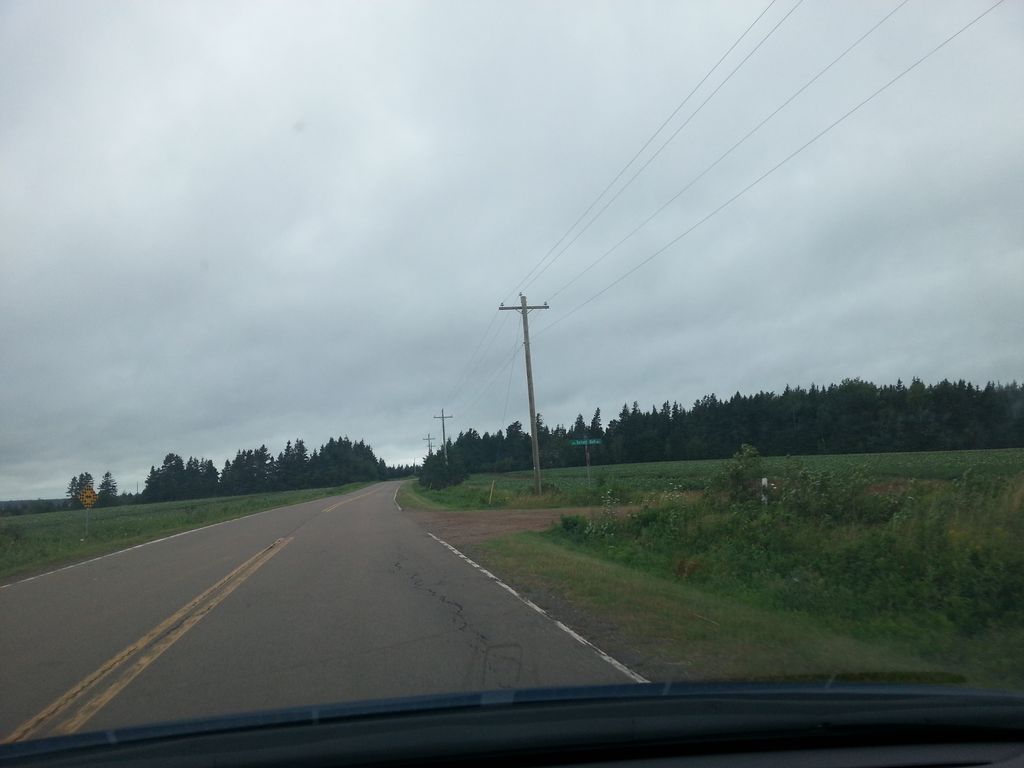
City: charlottetown